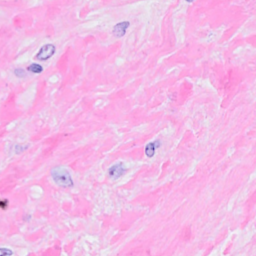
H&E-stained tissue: Breast